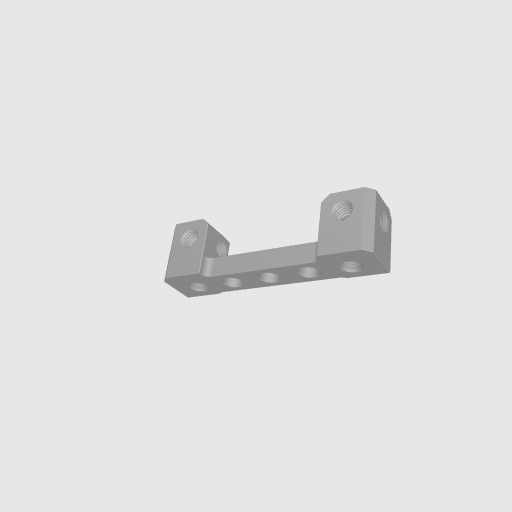
Part: DualBlockMount1-5